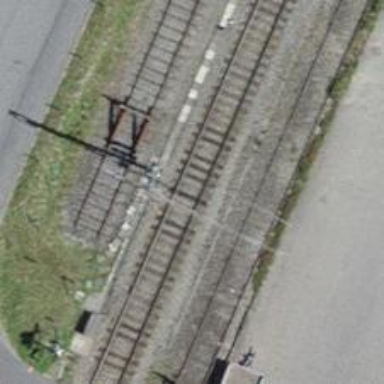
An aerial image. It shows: Railway switch.